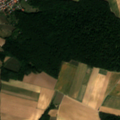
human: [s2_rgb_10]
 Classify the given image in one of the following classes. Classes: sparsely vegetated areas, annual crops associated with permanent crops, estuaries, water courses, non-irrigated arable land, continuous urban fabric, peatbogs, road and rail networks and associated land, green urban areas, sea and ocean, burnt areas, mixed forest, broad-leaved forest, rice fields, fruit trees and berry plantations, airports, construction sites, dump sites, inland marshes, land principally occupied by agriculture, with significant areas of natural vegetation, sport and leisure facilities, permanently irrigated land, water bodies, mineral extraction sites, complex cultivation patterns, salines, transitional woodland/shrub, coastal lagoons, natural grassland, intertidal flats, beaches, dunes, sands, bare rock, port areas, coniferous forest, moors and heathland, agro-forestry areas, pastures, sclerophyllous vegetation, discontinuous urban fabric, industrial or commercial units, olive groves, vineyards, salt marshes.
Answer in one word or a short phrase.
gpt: discontinuous urban fabric, non-irrigated arable land, broad-leaved forest